Question: Example of Constricted Data Table:

I would like to be able to filter out rows of data based on if a particular value exists in another column. The rows I would like to filter out would all have the same "Material" #. In the example I provided, the Material #U83231036 has the value, "ZHLB (ConAgra Semifinished prod)" in one of the two rows in the "Material_Type_Comp" column. I want to be able to extract out the two rows of data related to that Material # because that value exists in the "Material_Type_Comp" column for one of the rows.
What is the best way to go about doing this?
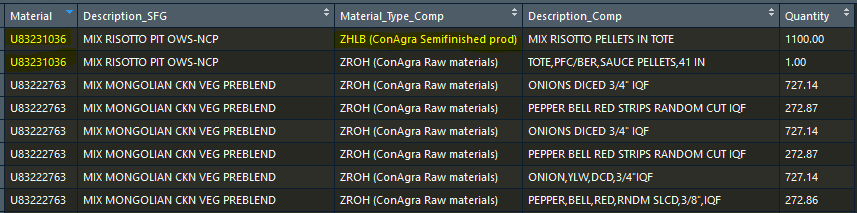
Answer: One option is to do a 'filter' by group
'''
library(dplyr)
df1 %>%
group_by(Material) %>%
filter("ZHLB (ConAgra Semifinished prod)" %in% Material_Type_Comp)
#or use any with '=='
#filter(any(Material_Type_Comp == "ZHLB (ConAgra Semifinished prod)")
'''